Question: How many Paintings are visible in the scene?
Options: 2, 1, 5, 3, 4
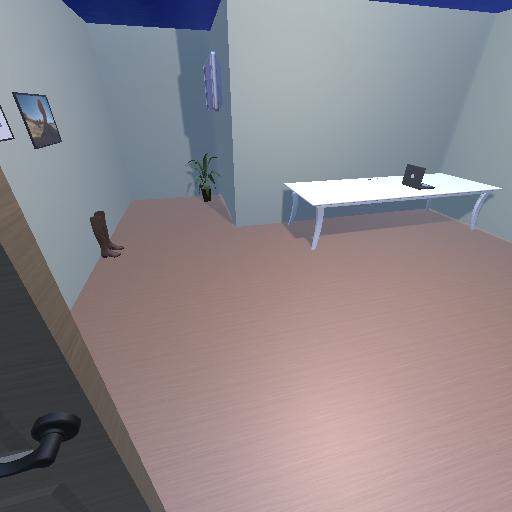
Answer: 2